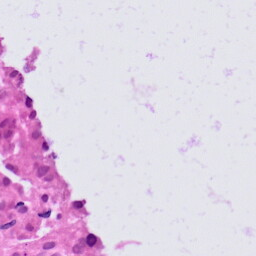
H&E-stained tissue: Skin